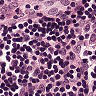
Metastatic tissue present: no